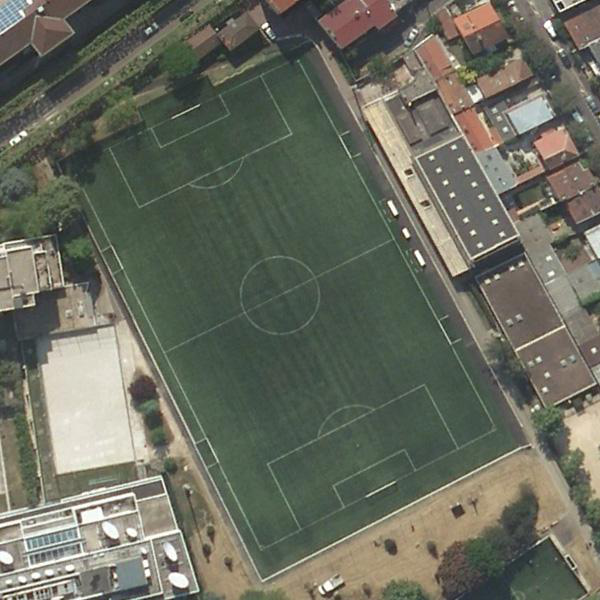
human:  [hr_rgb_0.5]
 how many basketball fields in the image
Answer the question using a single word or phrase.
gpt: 0